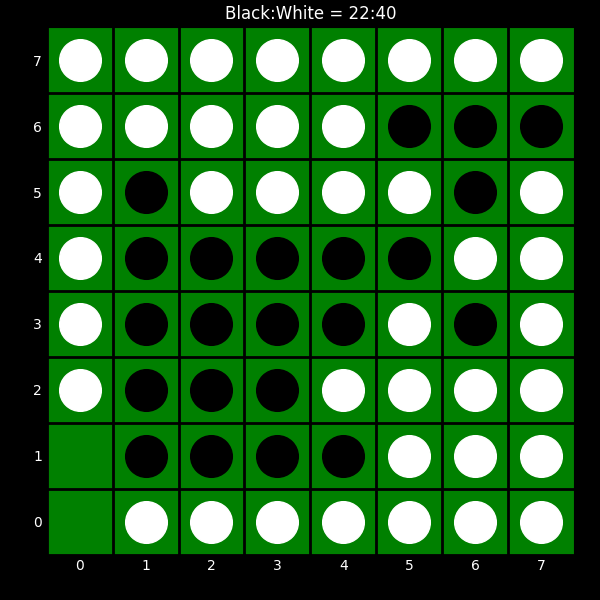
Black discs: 22
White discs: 40